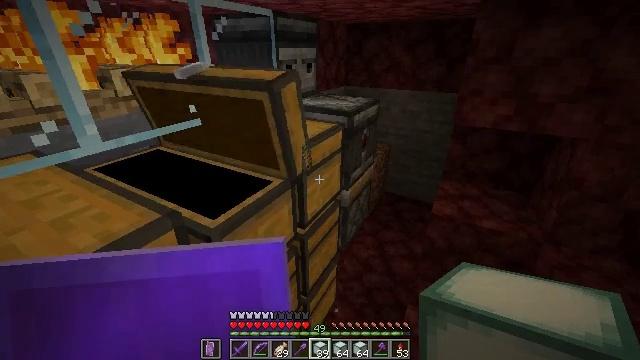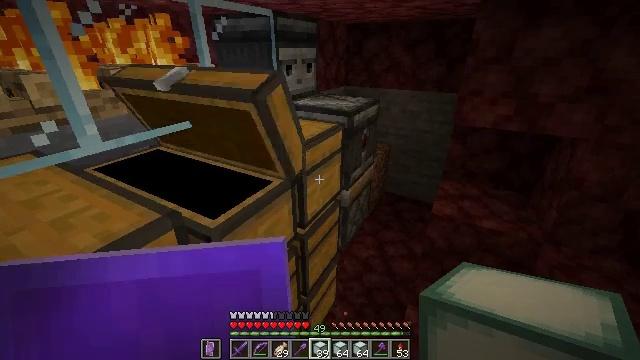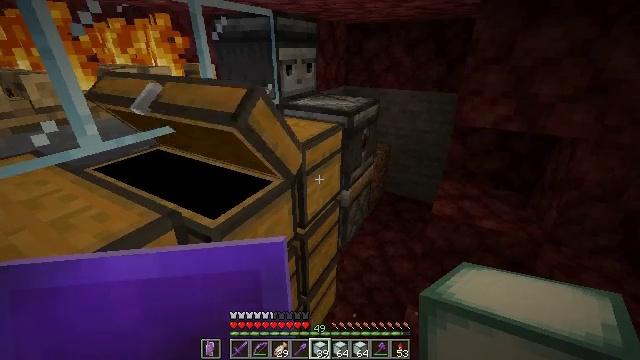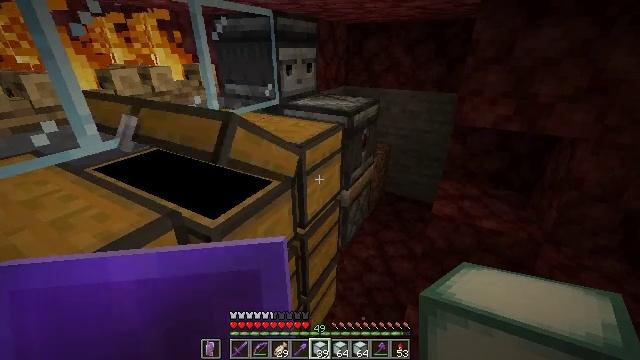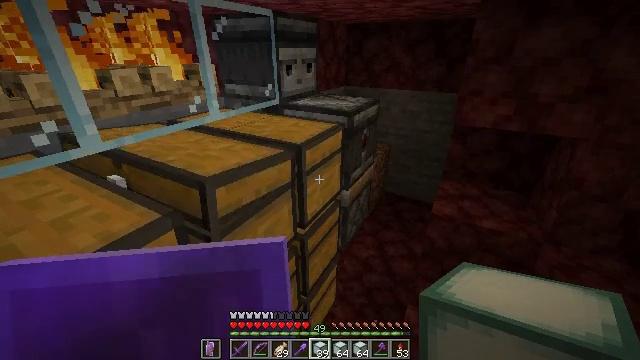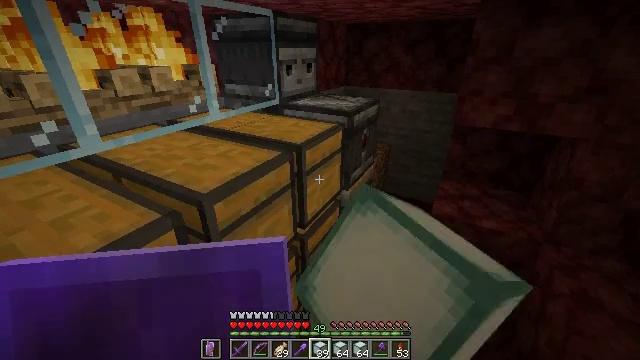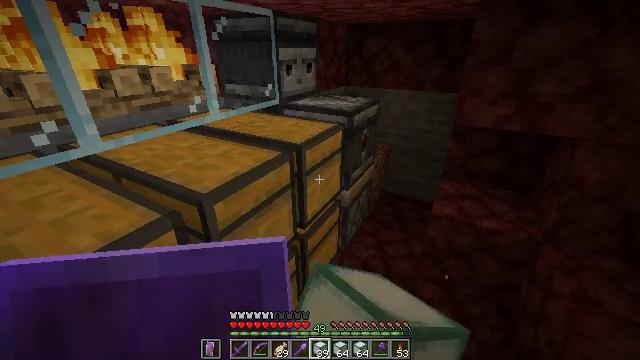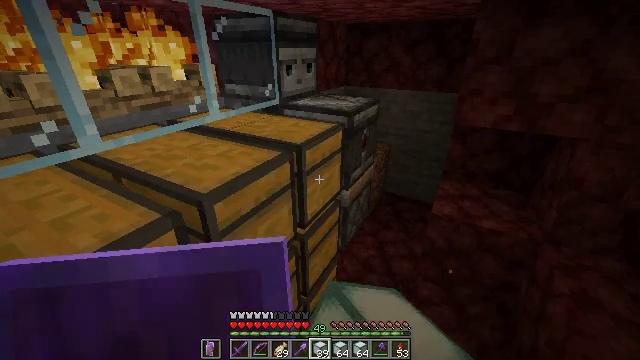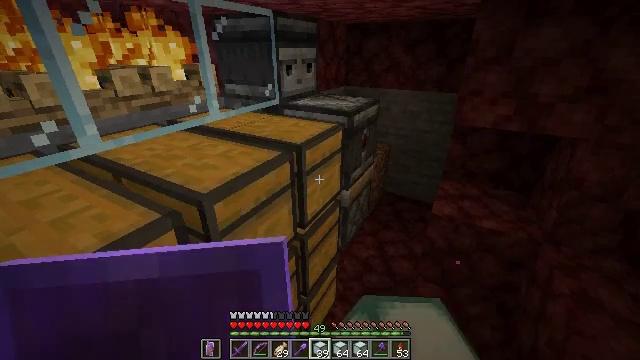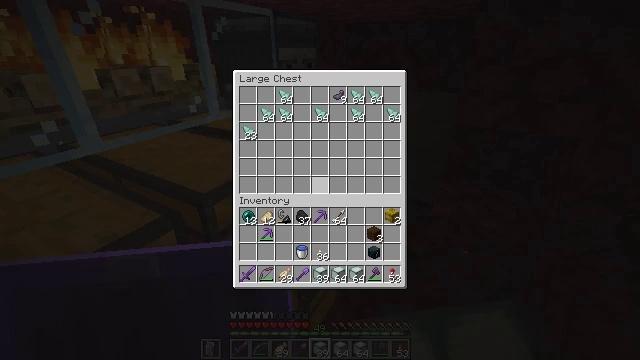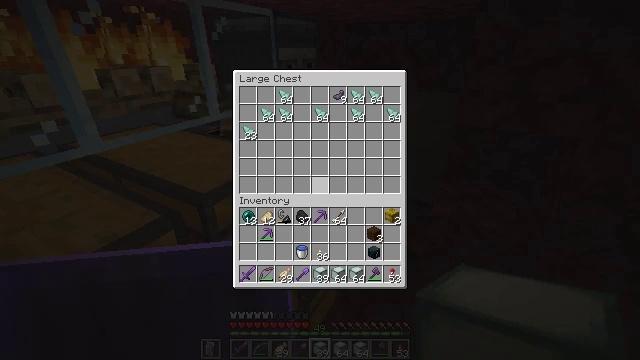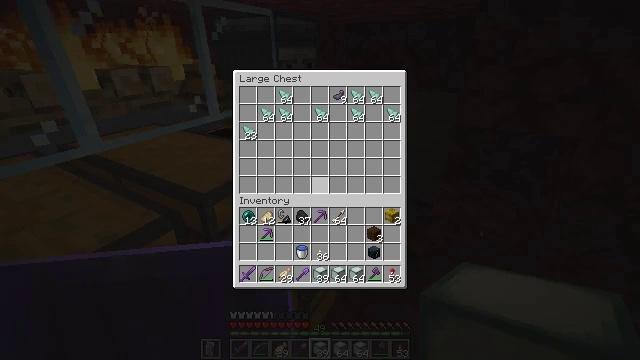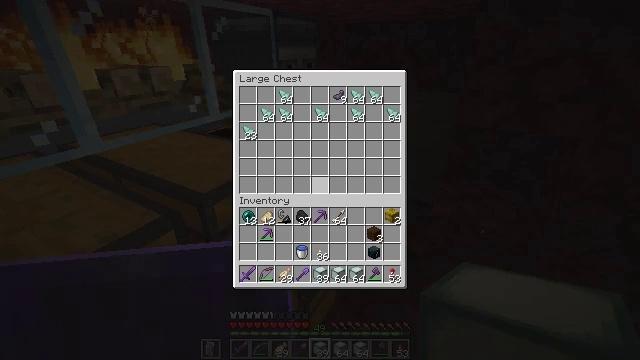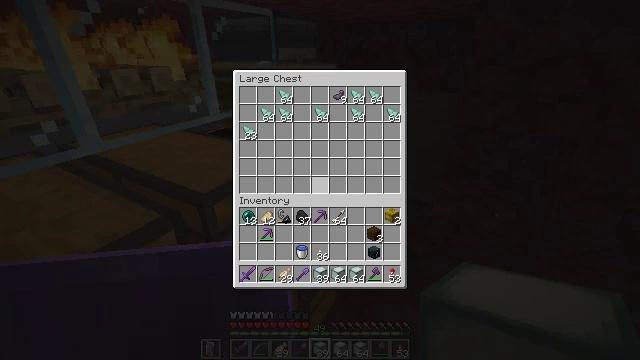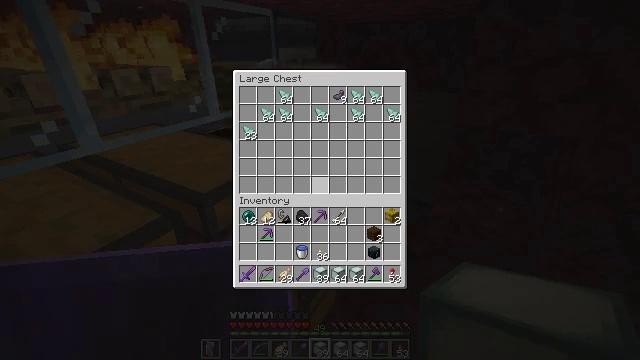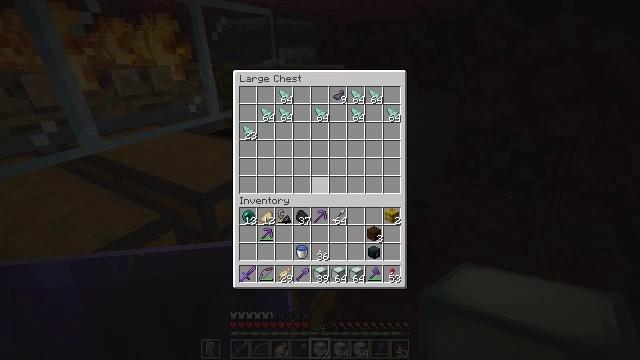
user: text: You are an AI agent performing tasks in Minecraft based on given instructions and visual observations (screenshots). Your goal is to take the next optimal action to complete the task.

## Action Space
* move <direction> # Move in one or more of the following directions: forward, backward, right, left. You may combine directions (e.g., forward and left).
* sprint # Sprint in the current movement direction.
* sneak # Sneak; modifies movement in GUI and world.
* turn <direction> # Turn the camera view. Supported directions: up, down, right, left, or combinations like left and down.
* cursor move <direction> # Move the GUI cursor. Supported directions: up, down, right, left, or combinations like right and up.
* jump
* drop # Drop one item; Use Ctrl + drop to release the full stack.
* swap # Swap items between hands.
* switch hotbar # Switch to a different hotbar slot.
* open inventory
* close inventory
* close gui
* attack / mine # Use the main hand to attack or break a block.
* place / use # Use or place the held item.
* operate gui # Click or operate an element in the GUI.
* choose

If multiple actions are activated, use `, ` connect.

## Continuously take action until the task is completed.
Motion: motion action
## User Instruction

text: Put back the crafting table.
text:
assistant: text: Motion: no_op
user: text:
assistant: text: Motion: no_op
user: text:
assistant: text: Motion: no_op
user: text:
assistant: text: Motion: use / place
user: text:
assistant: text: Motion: use / place
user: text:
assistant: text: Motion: use / place
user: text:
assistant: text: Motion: no_op
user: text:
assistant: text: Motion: no_op
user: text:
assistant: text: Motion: no_op
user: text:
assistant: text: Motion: no_op
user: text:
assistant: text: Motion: no_op
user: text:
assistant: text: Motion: no_op
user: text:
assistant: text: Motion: no_op
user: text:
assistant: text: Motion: no_op
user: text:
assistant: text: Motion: no_op
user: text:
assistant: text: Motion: no_op
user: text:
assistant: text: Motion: no_op
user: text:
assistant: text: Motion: no_op
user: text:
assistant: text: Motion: no_op
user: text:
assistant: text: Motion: no_op
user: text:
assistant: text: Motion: no_op
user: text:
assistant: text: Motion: no_op
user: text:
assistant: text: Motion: no_op
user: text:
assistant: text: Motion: no_op
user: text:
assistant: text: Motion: no_op
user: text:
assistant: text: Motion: no_op
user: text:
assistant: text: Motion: no_op
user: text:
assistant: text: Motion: no_op
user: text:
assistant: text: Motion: turn down
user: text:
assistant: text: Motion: turn right and down